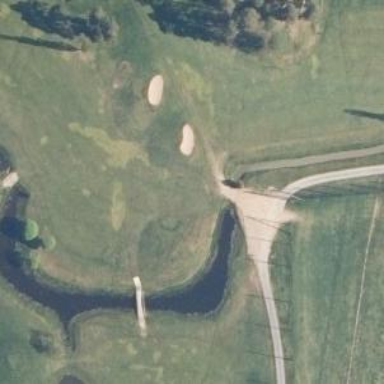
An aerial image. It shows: Footway that serves as golf path.